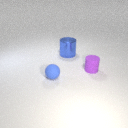
small blue rubber sphere to the left of small purple rubber cylinder